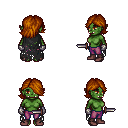
a pixel art fantasy rpg character, female body template, orc, green skin, black tattered cape, magenta pants, brunette swoop hairstyle, metal gloves, maroon shoes, dagger, four views (front, back, left, right), 2x2 character sprite sheet, small pixel art, hard edges, no anti-aliasing